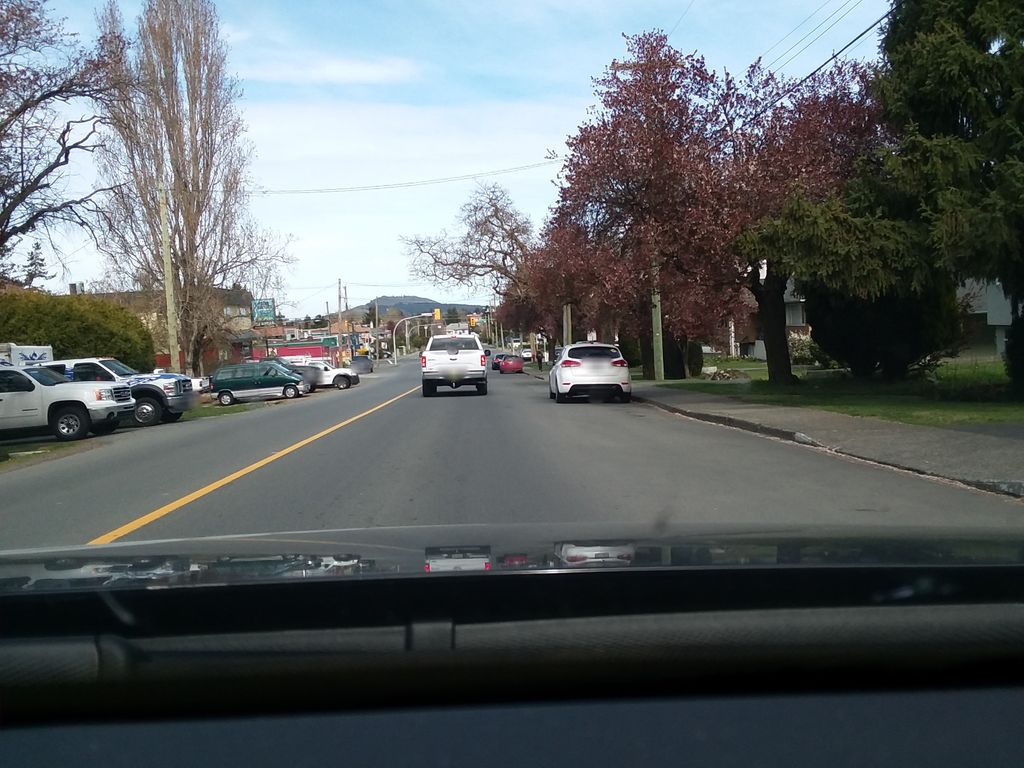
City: victoria